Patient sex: F
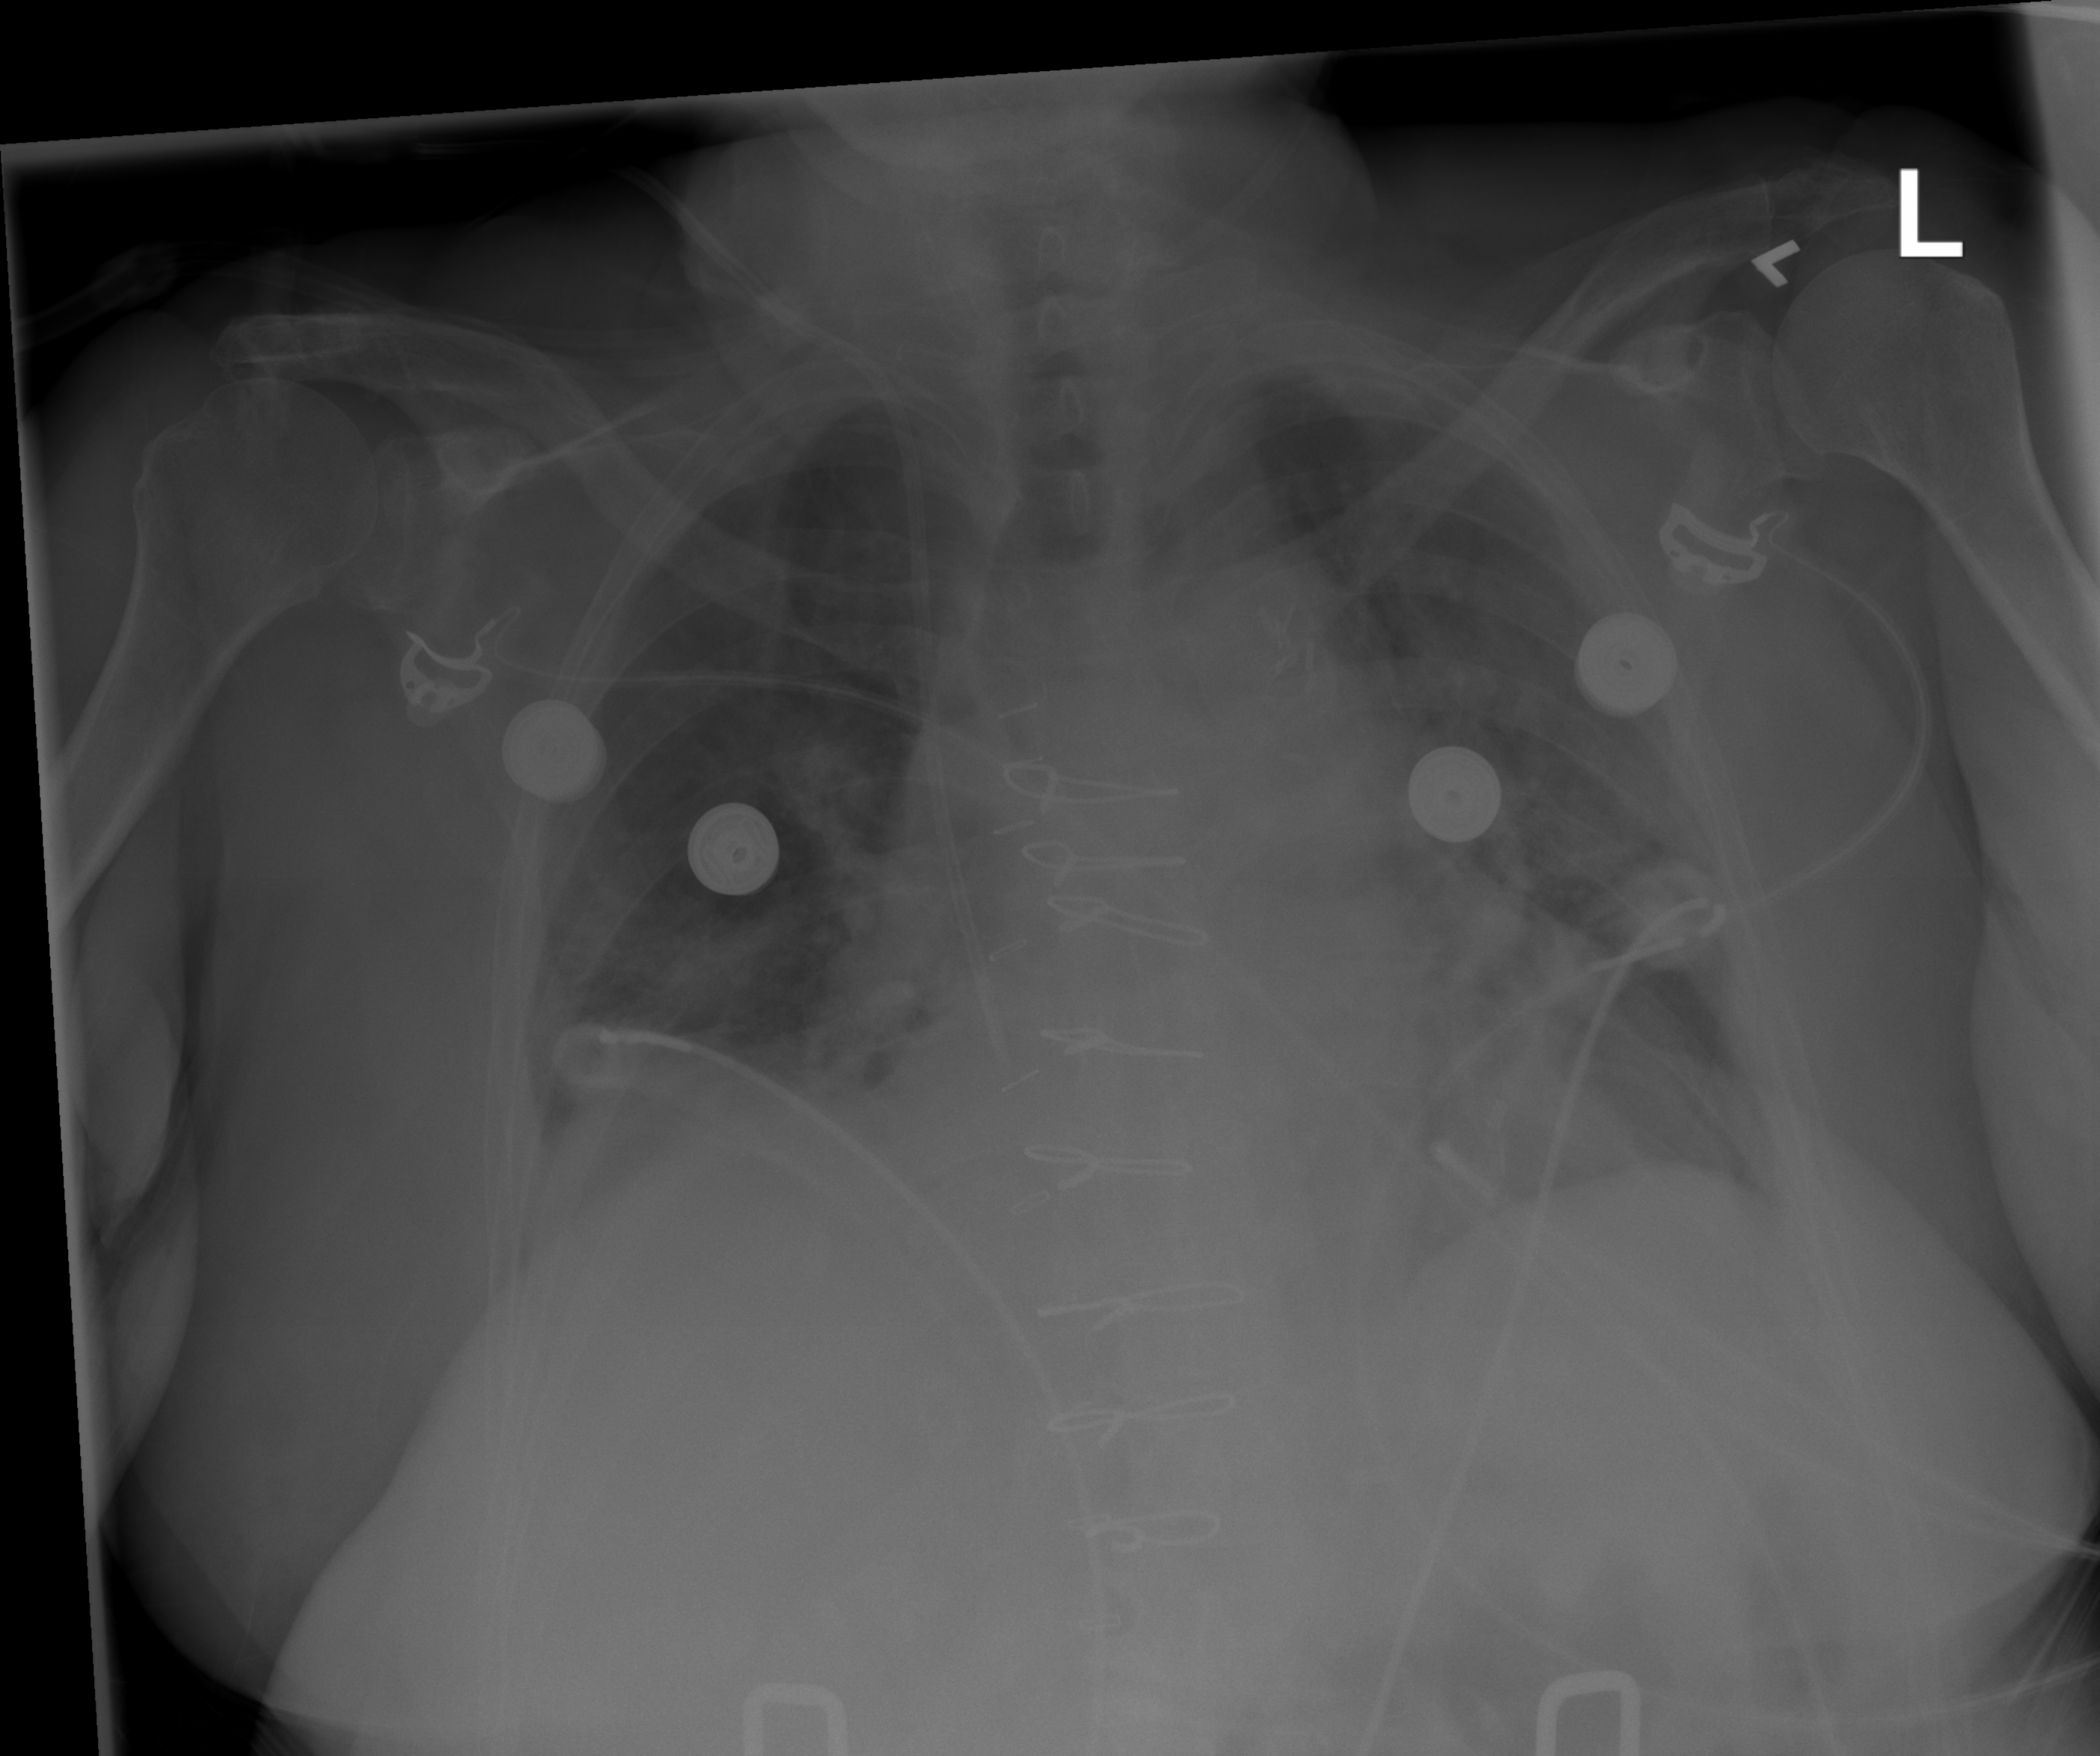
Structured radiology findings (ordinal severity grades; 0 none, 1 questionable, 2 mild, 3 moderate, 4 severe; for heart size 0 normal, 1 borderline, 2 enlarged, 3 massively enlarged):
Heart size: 2
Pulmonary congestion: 3
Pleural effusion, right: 0
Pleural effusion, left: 0
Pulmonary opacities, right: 3
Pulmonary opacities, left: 3
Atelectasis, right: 0
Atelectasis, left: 3